Field crop: maize
Growth stage: 2
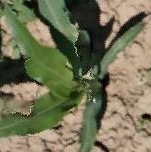
Species: maize